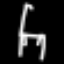
Label: chair